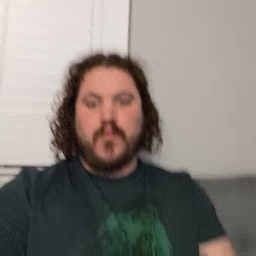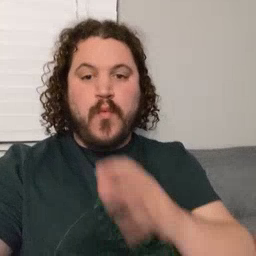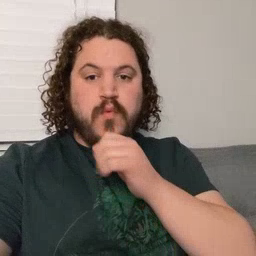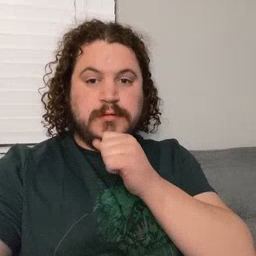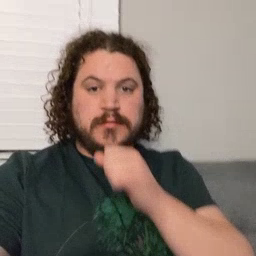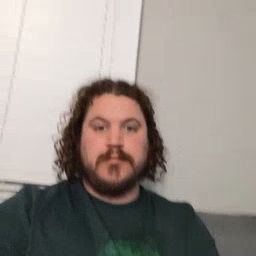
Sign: orange